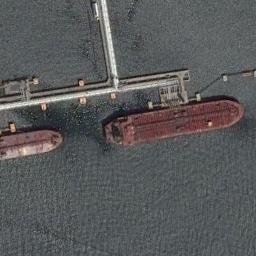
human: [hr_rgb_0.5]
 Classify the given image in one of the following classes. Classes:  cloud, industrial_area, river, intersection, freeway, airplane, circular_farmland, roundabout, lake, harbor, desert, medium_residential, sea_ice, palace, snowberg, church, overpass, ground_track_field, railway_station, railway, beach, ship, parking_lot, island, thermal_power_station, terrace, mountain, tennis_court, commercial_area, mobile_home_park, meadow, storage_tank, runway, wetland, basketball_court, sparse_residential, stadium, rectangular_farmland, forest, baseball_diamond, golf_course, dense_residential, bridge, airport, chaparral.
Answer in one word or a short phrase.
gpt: ship